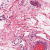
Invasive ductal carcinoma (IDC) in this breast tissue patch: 0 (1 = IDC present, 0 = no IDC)